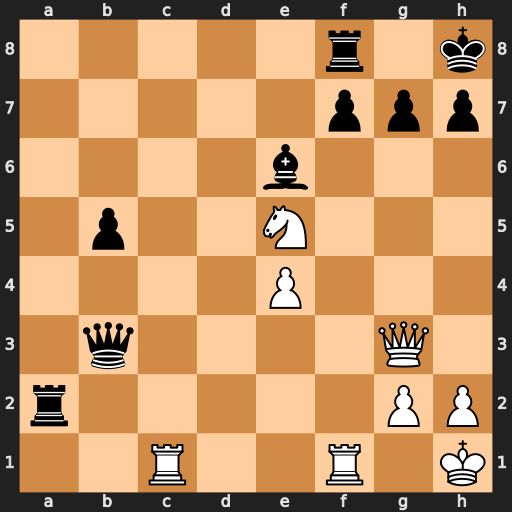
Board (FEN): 5r1k/5ppp/4b3/1p2N3/4P3/1q4Q1/r5PP/2R2R1K
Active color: w
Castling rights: -
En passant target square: -
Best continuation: Nxf7+ Bxf7 Qxb3 Bxb3 Rxf8+